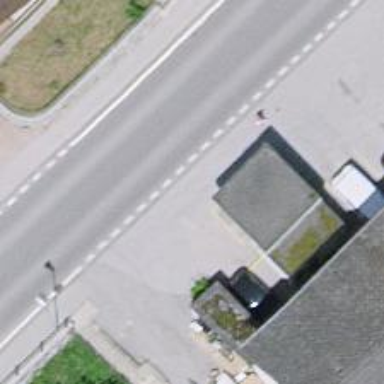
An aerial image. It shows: Post box.